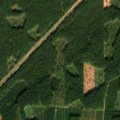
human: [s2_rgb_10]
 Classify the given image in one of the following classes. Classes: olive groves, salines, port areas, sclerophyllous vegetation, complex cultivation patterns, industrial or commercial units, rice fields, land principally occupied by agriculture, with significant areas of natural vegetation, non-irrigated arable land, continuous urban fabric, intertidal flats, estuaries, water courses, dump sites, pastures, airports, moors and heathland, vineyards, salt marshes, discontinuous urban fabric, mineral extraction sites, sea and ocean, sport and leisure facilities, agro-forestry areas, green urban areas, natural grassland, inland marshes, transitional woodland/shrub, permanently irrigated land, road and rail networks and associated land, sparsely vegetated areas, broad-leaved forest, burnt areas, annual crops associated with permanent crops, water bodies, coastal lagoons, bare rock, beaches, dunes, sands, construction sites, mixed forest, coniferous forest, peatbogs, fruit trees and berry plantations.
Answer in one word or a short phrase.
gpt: coniferous forest, transitional woodland/shrub